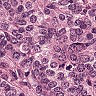
Metastatic tissue present: yes